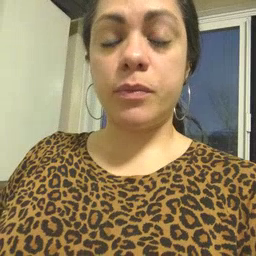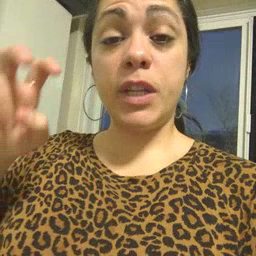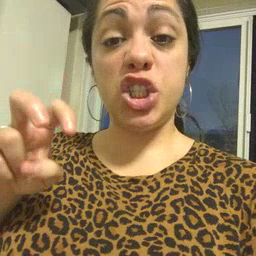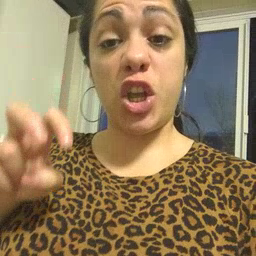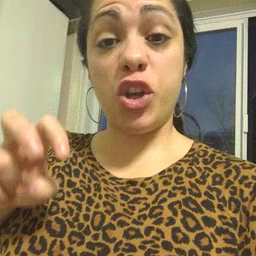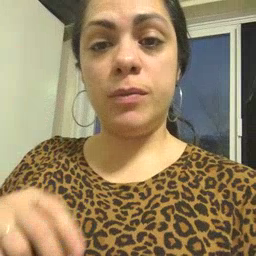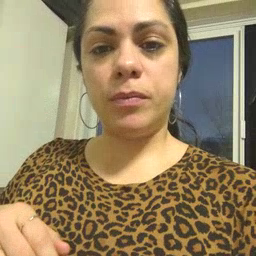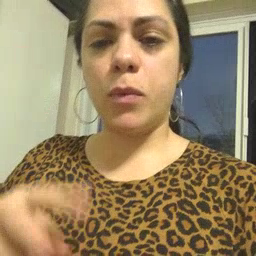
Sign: chair